Question: I am trying to re-populate a form from some values in localStorage. I can't quite manage the last part to get the loop to populate my name and values.
'''
function loadFromLocalStorage() {
PROCESS_SAVE = true;
var store = localStorage.getItem(STORE_KEY);
var jsn = JSON.parse(store);
console.log(jsn);
if(store.length === 0) {
return false;
}
var s = jsn.length-1;
console.log(s);
for (var i = 0; i < s.length; i++) {
var formInput = s[i];
console.log(s[i]);
$("form input[name='" + formInput.name +"']").val(formInput.value);
}
}
'''

Could I get some pointers please.
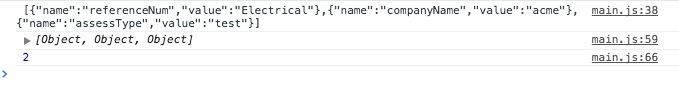
Answer: Your issue is in this section of code.
'''
var s = jsn.length-1;
console.log(s);
for (var i = 0; i < s.length; i++) {
'''
You are setting 's' to the 'length' of the 'jsn' array minus '1', then using it as if it were 'jsn'. I think you intended something like this.
'''
function loadFromLocalStorage() {
PROCESS_SAVE = true;
var store = localStorage.getItem(STORE_KEY);
var jsn = JSON.parse(store);
console.log(jsn);
if(store.length === 0) {
return false;
}
for (var i = 0; i < jsn.length; i++) {
var formInput = jsn[i];
console.log(jsn[i]);
$("form input[name='" + formInput.name +"']").val(formInput.value);
}
}
'''